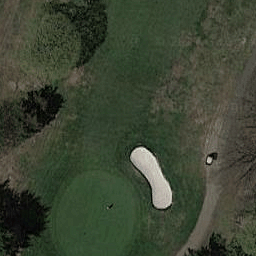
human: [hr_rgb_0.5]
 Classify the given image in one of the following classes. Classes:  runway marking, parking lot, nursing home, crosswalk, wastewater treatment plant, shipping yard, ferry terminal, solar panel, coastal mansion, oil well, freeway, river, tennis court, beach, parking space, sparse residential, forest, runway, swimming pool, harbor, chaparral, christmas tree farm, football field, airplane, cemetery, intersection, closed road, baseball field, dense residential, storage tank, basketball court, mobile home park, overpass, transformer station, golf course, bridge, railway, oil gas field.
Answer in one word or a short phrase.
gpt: golf course